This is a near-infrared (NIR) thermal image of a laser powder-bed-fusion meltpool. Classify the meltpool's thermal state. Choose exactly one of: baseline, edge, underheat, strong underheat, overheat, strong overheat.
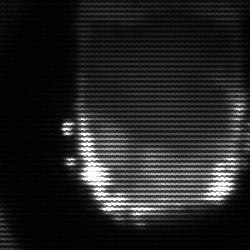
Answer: baseline